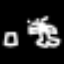
Label: square